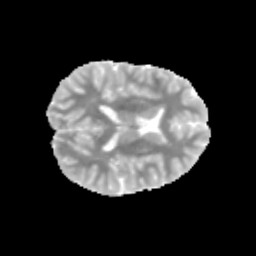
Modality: MD
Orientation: axial
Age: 12
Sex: male
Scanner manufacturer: siemens
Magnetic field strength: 3 T
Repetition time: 3.8 s
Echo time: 0.07 s